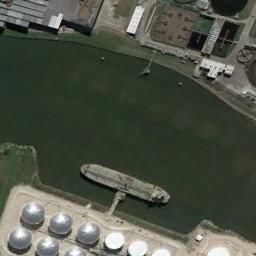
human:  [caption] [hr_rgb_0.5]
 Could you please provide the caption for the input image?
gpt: There is a ship in the green water on the shore .

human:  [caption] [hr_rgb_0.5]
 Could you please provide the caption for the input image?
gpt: A light green tanker docked by the dock with buildings and some silver metal tanks .

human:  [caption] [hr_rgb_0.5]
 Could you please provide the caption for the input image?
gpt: The ship is docked at the oil terminal and some buildings are on the other side of the river .

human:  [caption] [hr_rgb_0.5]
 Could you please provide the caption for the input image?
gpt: There are many buildings of different shapes beside the ship .

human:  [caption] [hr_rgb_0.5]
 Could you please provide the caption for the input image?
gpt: The ship is on a river with some buildings beside .